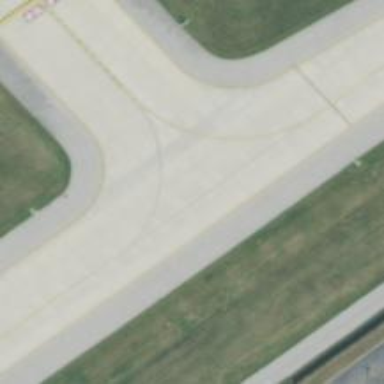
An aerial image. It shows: View of taxiway at the airport.